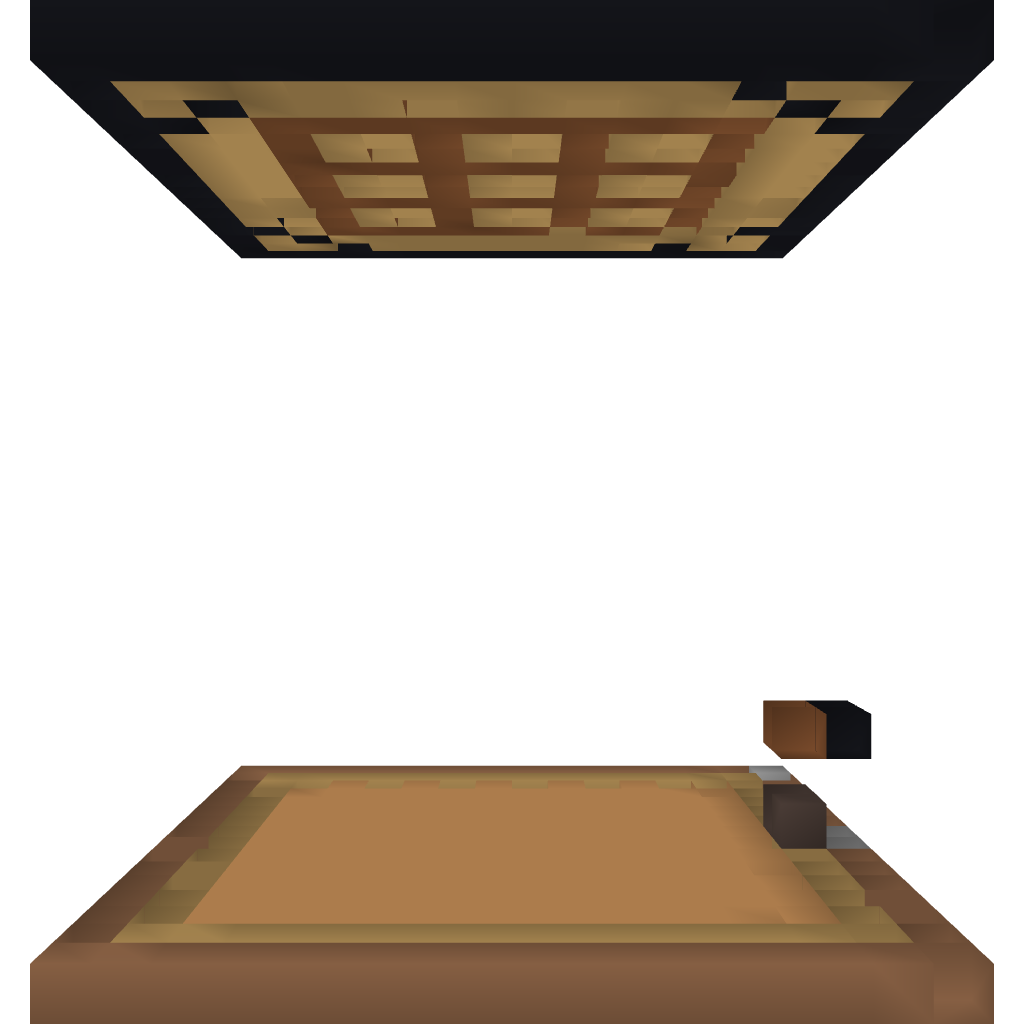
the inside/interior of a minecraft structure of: WorkBench